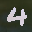
Label: 4